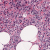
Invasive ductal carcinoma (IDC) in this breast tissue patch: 1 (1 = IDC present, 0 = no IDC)